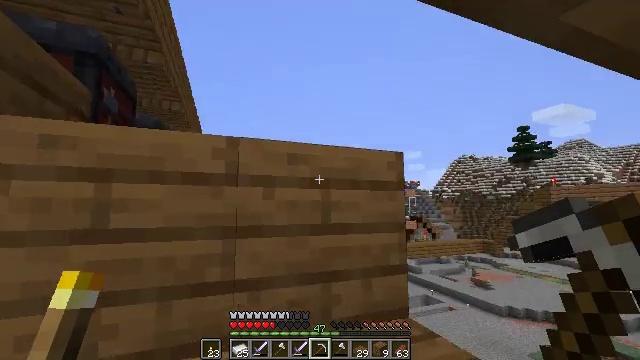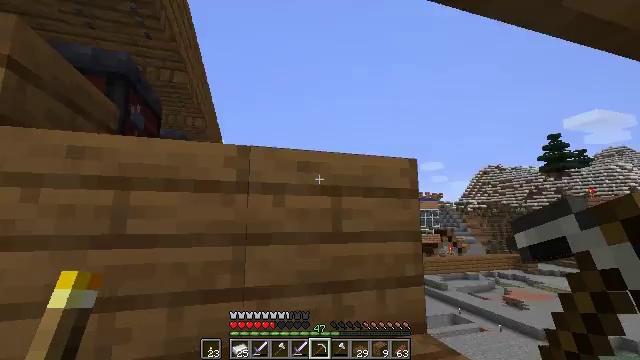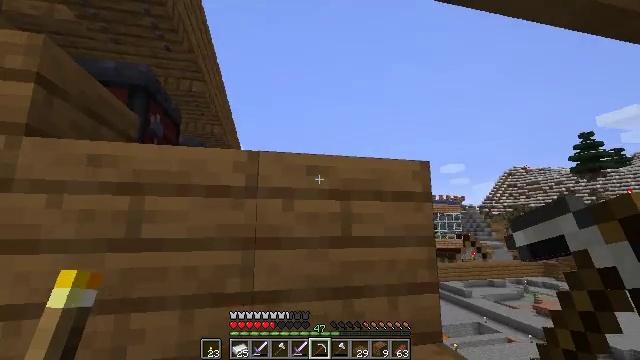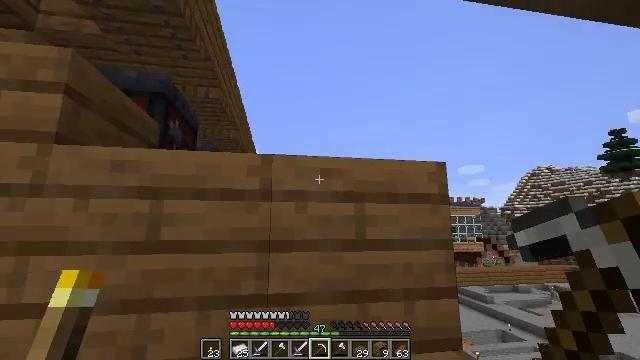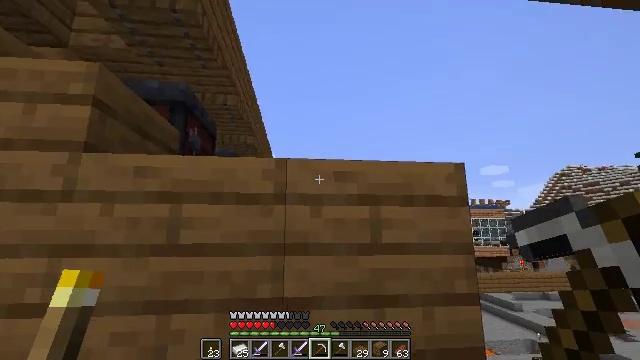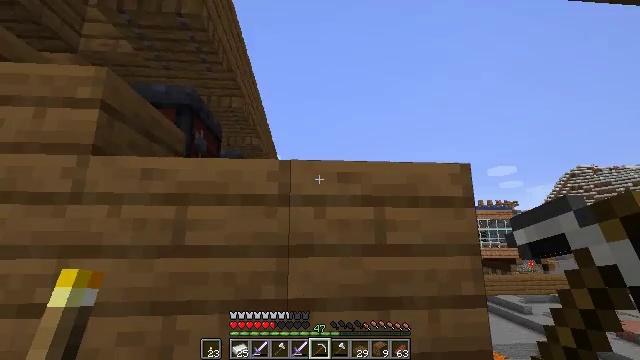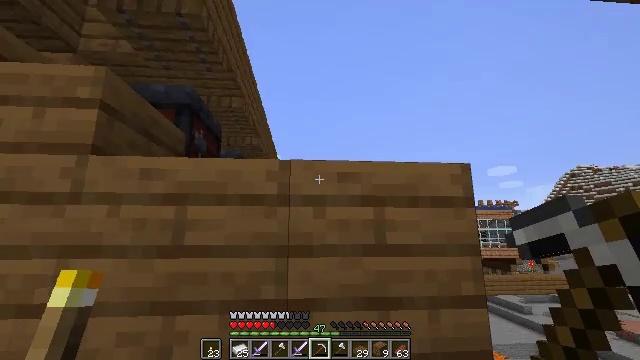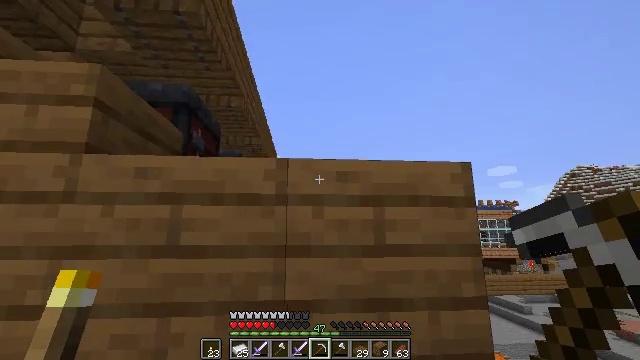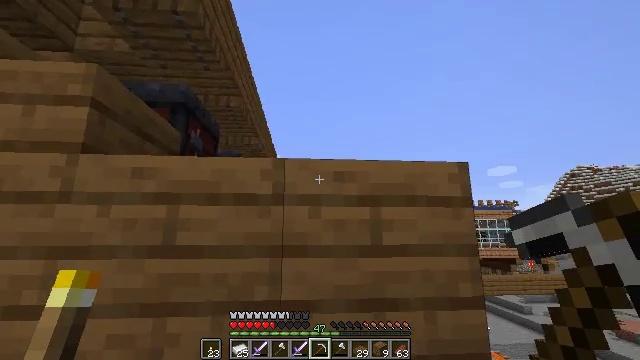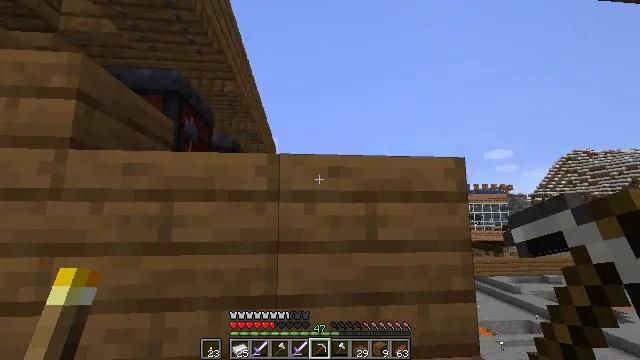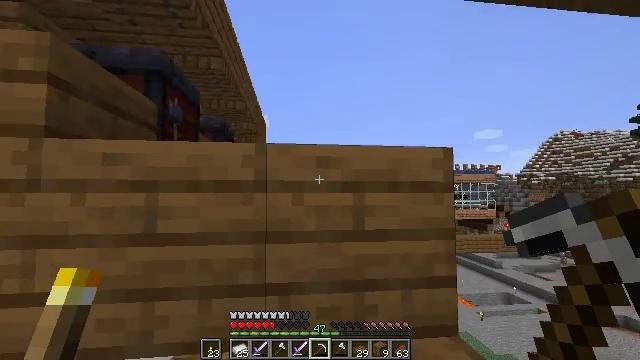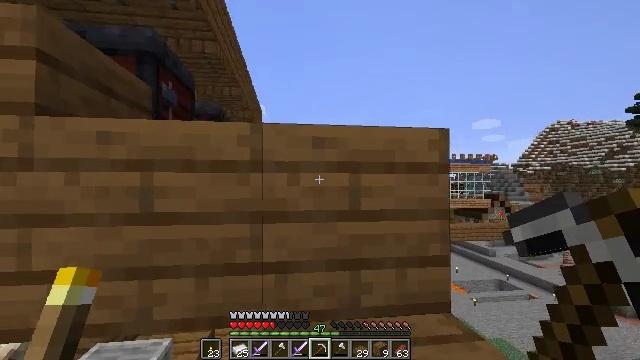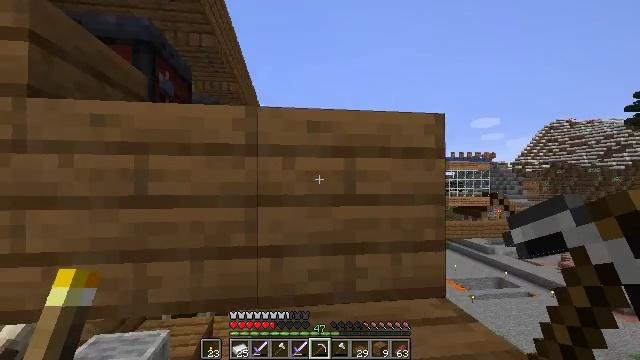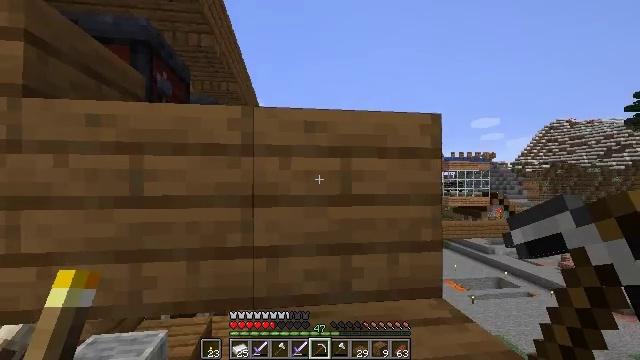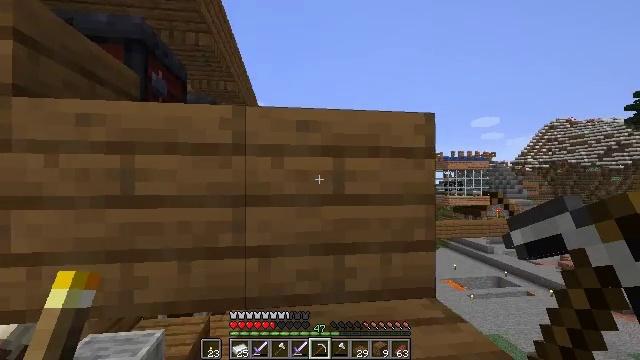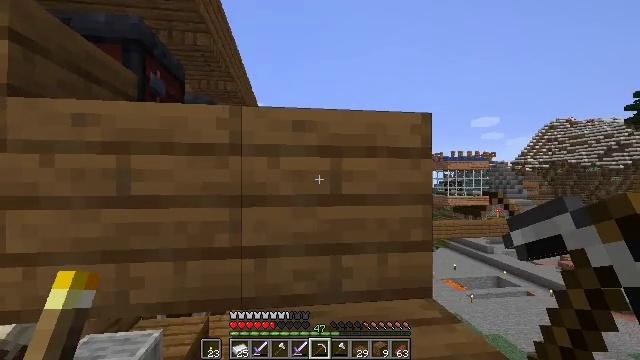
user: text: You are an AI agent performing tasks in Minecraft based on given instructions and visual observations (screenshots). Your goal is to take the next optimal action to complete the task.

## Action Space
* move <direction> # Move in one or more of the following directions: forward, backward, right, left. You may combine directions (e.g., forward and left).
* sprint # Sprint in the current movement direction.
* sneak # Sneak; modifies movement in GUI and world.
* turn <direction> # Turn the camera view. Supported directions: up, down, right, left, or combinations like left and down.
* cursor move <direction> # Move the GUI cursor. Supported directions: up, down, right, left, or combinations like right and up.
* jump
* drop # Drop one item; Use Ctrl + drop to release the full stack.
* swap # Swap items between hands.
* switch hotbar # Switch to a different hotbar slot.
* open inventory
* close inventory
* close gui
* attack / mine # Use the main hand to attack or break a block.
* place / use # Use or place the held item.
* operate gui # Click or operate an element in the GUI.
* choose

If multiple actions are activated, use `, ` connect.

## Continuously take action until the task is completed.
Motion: motion action
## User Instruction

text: Mine spruce planks to gather materials.
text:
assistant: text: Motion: turn left and up
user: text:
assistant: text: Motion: turn left
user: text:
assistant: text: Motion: turn left
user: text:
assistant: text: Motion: turn left
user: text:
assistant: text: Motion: turn left
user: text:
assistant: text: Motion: move forward
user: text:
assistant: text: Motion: move forward
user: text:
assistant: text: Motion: move forward
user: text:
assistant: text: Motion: move forward, turn down, jump
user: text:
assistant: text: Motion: move forward, turn right and down, jump
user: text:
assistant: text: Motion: move forward, turn down, jump
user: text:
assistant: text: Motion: move forward, jump
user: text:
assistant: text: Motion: move forward, jump
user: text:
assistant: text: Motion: move forward, jump
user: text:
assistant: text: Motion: move forward, jump
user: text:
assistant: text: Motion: move forward, jump
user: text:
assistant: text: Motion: move forward
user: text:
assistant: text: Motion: no_op
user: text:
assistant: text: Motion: no_op
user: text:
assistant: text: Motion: no_op
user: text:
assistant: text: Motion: no_op
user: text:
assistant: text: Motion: turn down
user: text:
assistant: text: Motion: turn left and down
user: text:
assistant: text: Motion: turn right and down
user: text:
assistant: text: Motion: turn right and down
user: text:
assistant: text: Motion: turn right and down
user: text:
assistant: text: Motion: turn right and down
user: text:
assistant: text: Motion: turn right
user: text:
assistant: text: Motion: turn right and up
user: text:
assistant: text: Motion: turn right